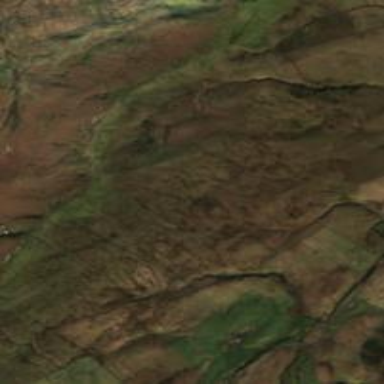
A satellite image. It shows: Natural area of fell.